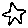
Label: star